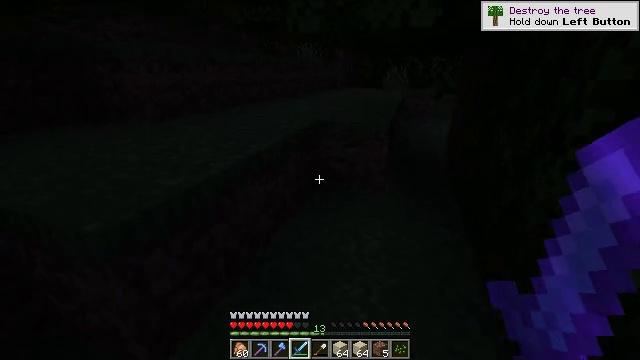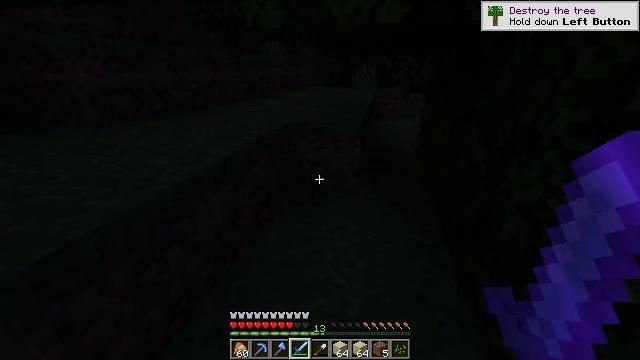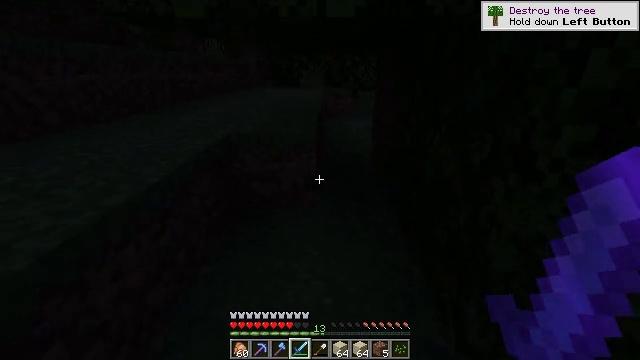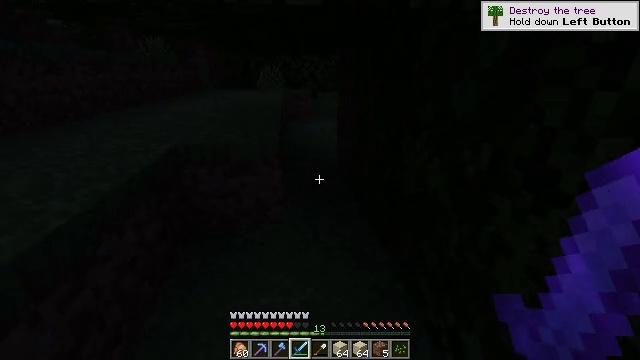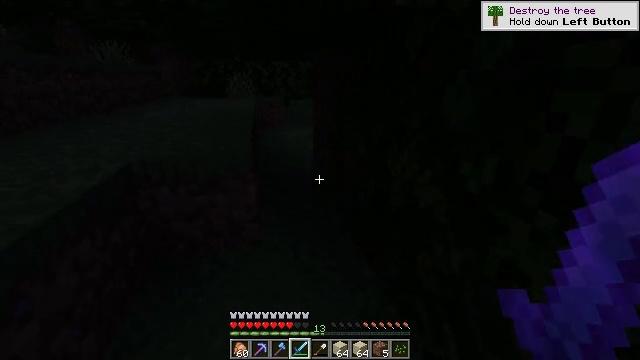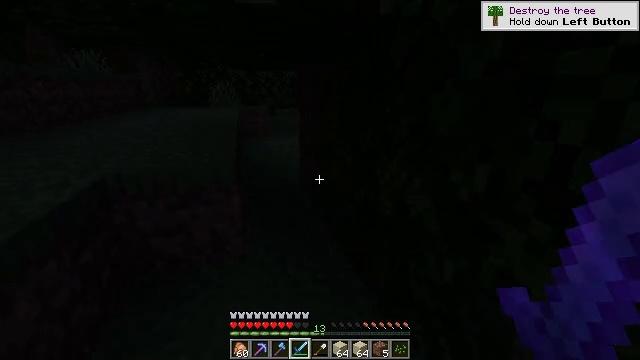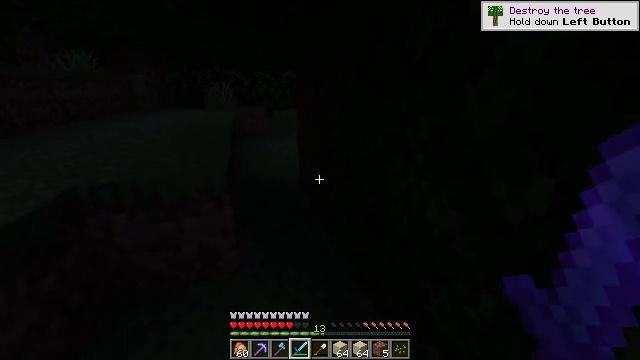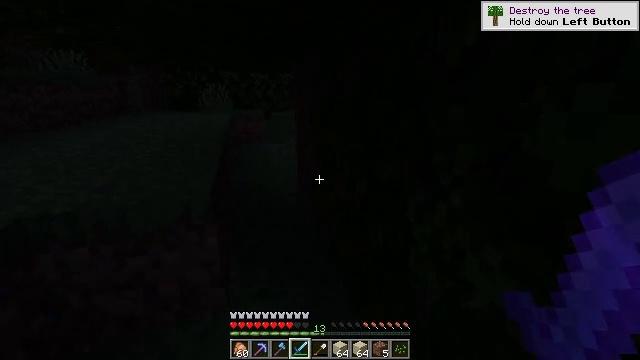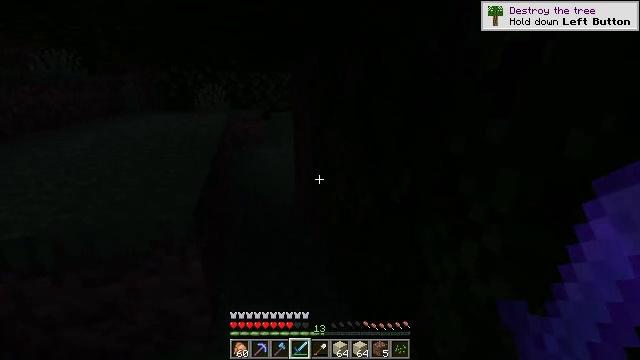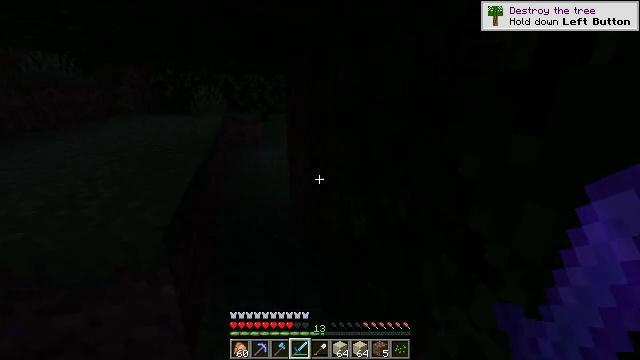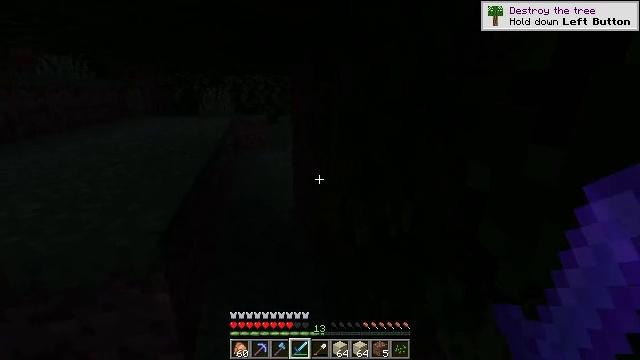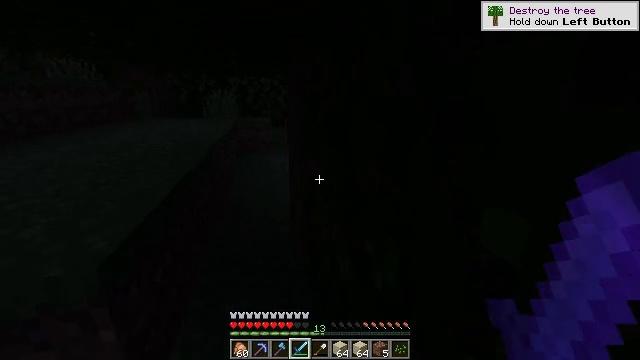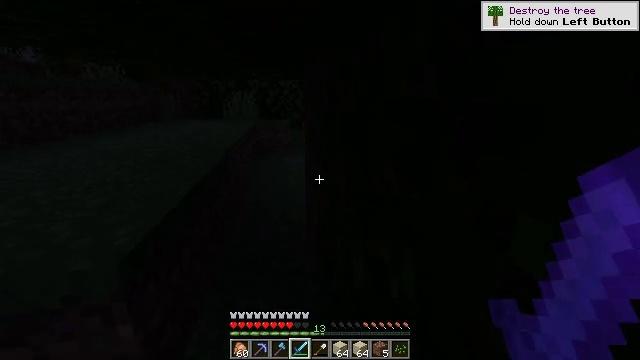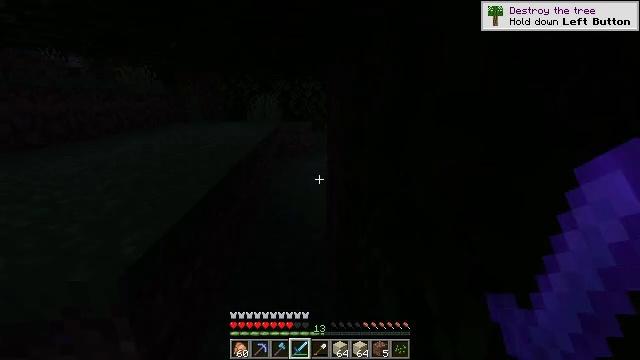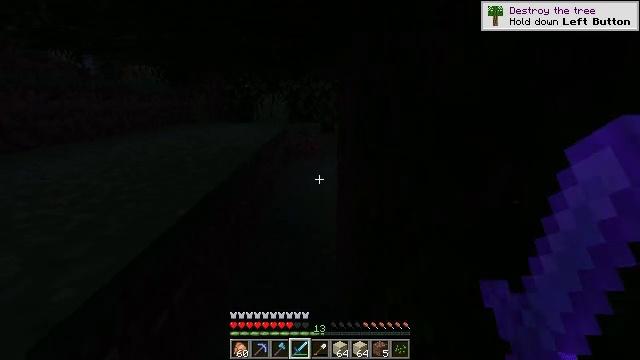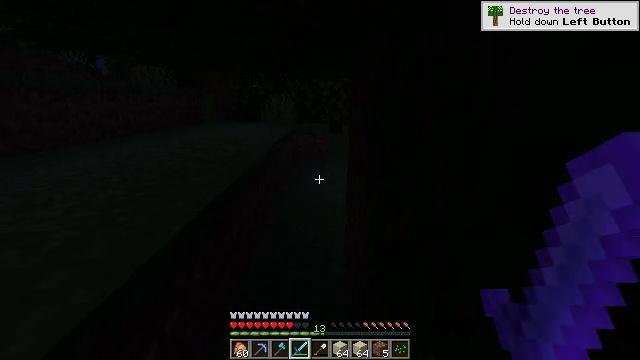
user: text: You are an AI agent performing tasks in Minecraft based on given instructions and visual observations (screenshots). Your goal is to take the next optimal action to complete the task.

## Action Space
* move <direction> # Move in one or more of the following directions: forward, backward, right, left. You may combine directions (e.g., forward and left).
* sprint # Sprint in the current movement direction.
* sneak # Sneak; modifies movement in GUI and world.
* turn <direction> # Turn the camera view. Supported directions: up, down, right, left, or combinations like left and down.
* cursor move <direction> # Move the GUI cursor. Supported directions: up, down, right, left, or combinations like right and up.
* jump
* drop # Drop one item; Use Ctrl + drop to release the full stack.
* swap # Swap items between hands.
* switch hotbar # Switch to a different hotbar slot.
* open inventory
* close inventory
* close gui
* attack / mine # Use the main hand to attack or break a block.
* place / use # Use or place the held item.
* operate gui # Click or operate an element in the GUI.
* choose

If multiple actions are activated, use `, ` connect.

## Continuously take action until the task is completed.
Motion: motion action
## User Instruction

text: Break oak leaves from the trees.
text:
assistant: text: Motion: move forward, turn right
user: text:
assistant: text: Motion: move forward, turn right
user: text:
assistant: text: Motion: move forward, turn right
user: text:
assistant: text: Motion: move forward, turn right and up
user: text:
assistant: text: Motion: move forward, turn right and up
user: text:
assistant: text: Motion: move forward
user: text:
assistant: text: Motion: move forward
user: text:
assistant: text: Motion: move forward
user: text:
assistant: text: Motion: move forward and move right
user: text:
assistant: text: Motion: move forward and move right, turn left
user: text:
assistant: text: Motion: move forward and move right, turn left
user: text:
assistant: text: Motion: move forward, turn left
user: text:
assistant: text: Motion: move forward, turn left
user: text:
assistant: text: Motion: move forward, turn left
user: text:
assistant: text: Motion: move forward, sprint, turn left
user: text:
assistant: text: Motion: move forward, sprint, turn left
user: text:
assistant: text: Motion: move forward, sprint
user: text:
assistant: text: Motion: move forward, sprint
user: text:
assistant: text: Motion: move forward, sprint
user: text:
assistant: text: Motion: move forward
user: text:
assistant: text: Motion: move forward
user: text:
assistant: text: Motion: move forward
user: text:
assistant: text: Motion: move forward
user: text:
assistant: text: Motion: move forward
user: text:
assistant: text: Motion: move forward, sprint
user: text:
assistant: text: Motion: move forward, sprint
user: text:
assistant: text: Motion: move forward, sprint, turn right
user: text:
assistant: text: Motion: move forward, sprint, turn right
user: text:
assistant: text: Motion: move forward, sprint, turn right
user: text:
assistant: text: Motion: move forward, turn right